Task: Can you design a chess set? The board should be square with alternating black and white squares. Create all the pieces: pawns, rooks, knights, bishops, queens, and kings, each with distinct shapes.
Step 3235:
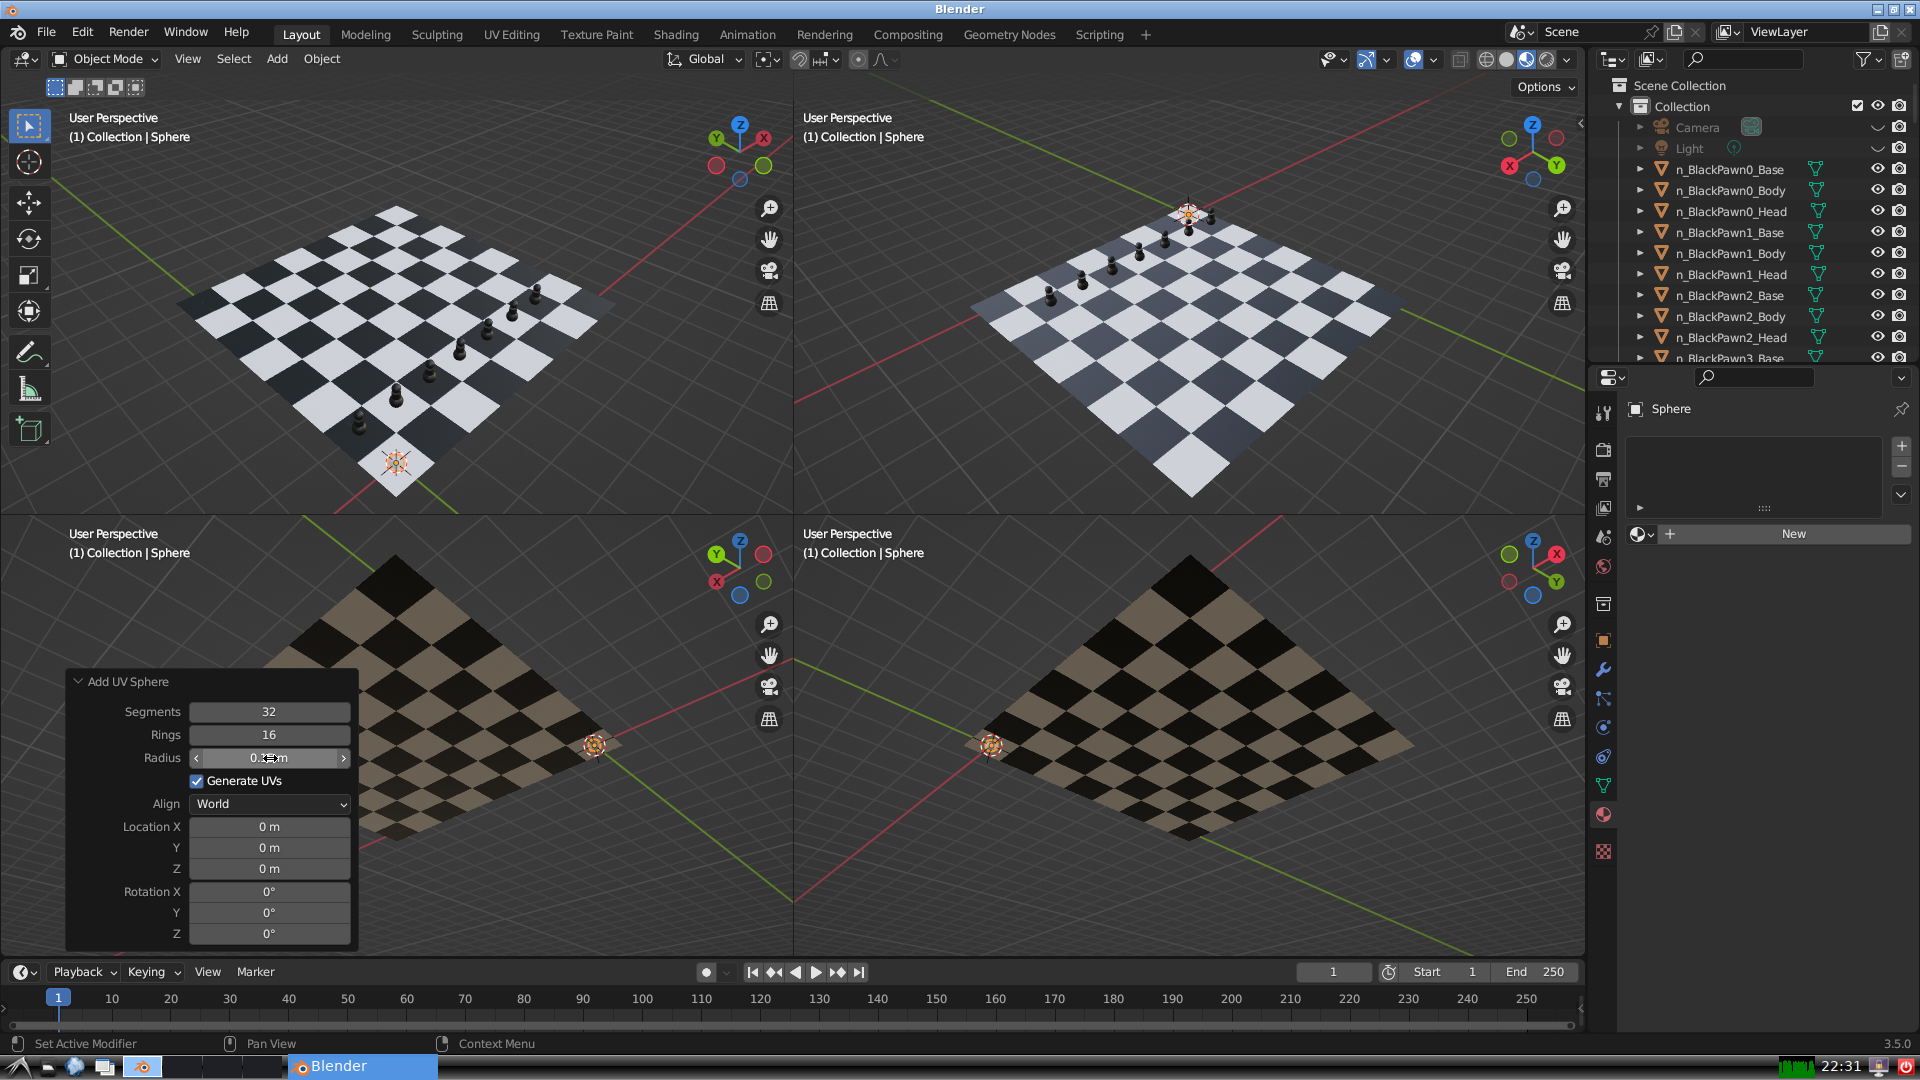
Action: {"mouse_move": [960, 540]}